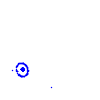
Particle: pion